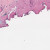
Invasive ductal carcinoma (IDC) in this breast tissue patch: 0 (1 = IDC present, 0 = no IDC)